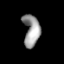
Tissue: lung
Cell type: Fibroblasts
Senescence score: 0.5523
Nuclear area (px): 506
Mean DAPI intensity: 155.03